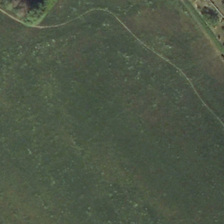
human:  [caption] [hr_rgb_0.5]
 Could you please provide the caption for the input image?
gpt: the turf next to the houses is yellowish green .

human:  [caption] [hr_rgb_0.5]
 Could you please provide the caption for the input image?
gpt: it is a large piece of green meadow .

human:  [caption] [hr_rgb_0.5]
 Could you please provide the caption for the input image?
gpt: the turf next to the houses is yellowish green .

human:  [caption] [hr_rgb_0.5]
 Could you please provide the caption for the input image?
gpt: it is a large piece of green meadow .

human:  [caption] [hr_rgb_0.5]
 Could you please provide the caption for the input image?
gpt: it is a large piece of green meadow .